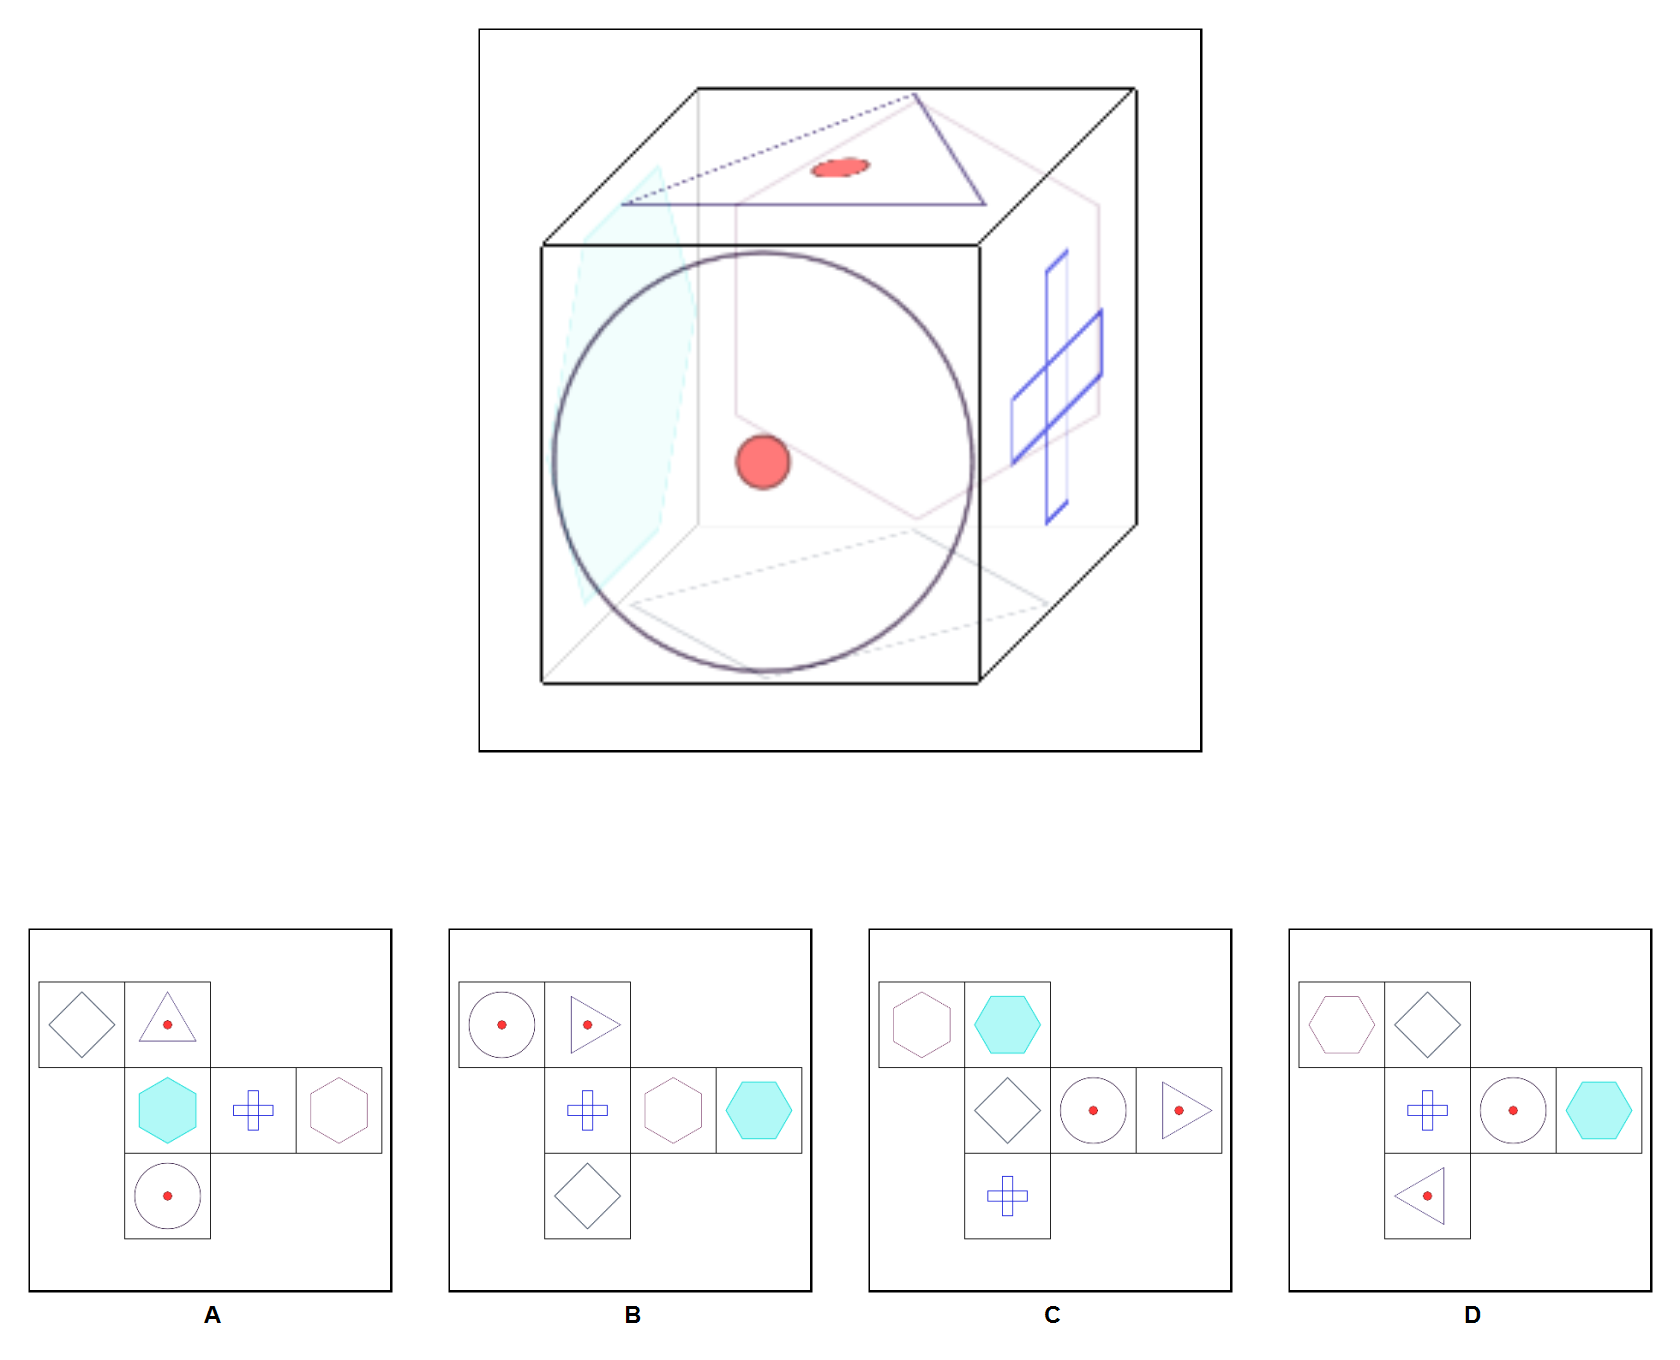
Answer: A